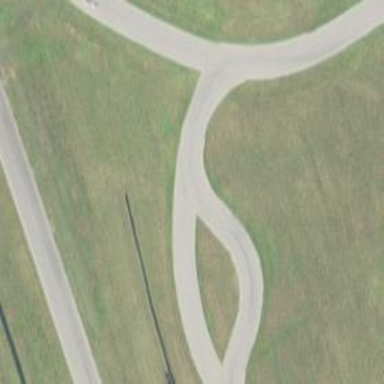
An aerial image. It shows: Motor sport raceway.